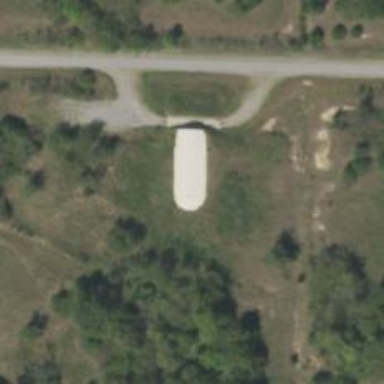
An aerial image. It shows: Military bunker.